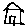
Label: house